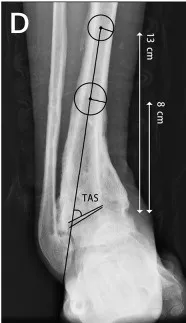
The internal fixation devices were removed 18 months after the initial surgery. Radiographic measurements revealed that the angles of the tibial articular surface (TAS) and tibial lateral surface (TLS) were 54 and 50 degrees, respectively (D,E).
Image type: radiology (x_ray)